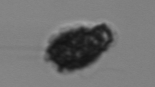
Label: Syracosphaera_pulchra